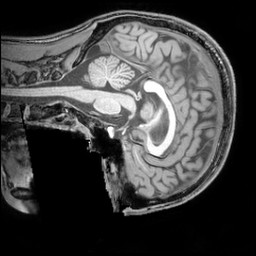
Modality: T1w
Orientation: sagittal
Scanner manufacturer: philips
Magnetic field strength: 3 T
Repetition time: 0.008063 s
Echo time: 0.003691 s